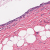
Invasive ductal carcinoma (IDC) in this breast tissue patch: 0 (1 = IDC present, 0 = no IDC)